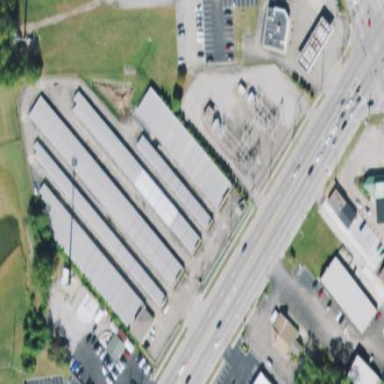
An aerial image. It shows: Self storage building.